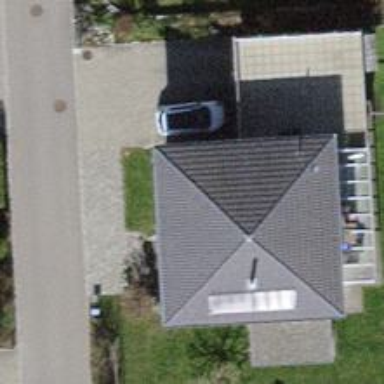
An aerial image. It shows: Detached building with pyramidal roof shape.